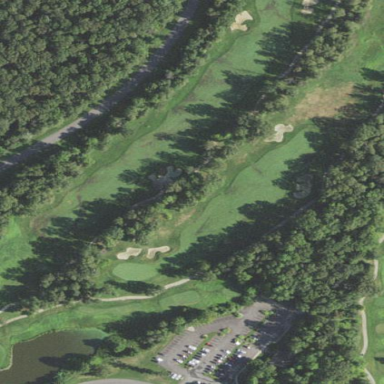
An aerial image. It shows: Area with grass used as rough in golf course.